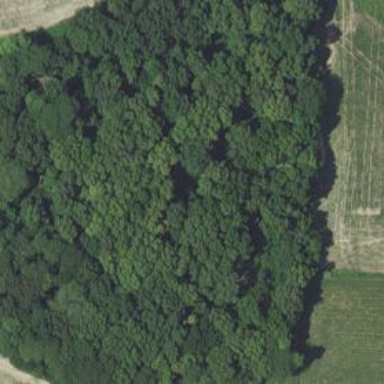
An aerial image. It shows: Serene woodland landscape.